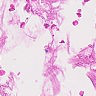
Metastatic tissue present: no